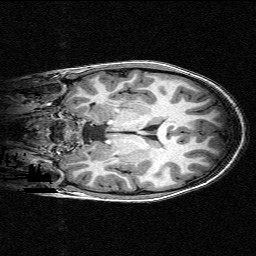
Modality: T1w
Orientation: coronal
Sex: female